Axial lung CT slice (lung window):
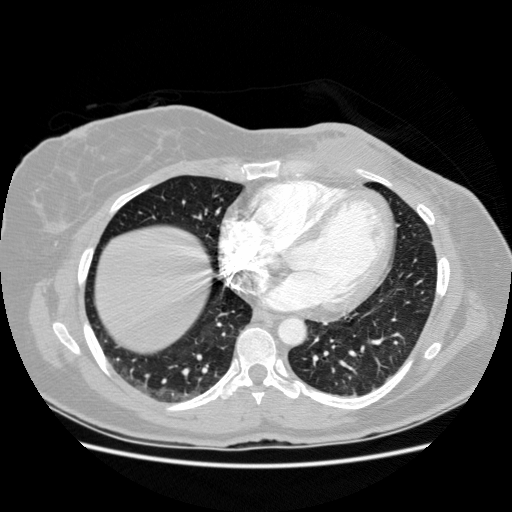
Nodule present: no